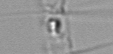
Label: Chaetoceros